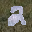
Label: 2